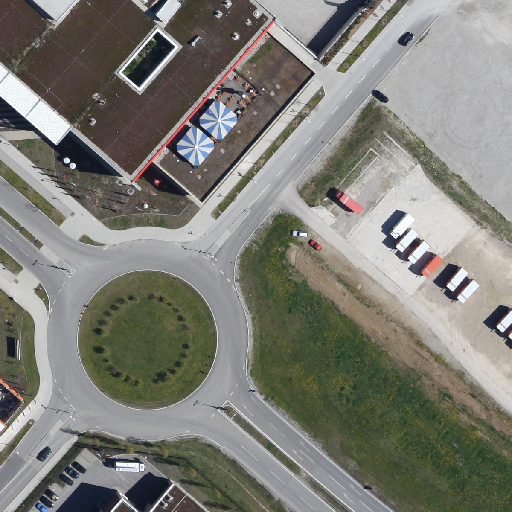
Referring expression: truck